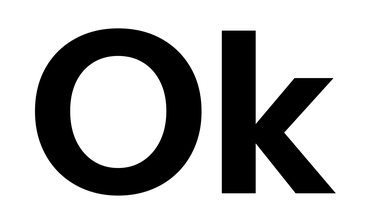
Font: InstrumentSans_Bold